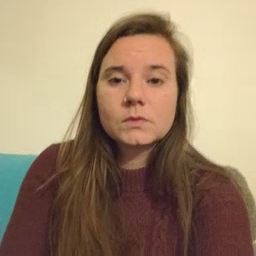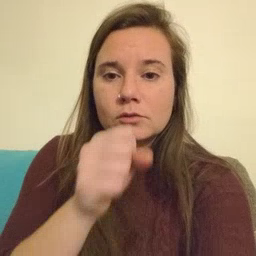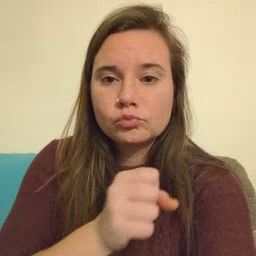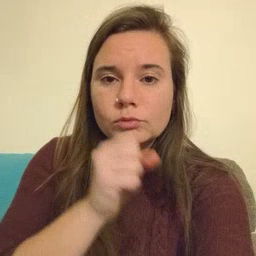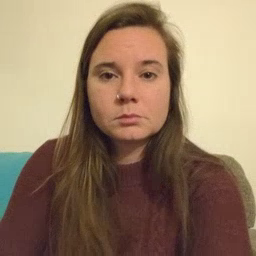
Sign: icecream